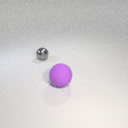
large purple rubber sphere to the right of small gray metal sphere